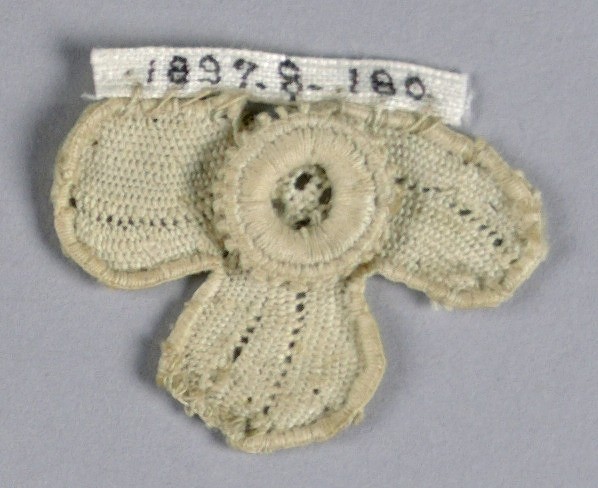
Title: Fragment
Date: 17th century
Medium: linen Technique: needle lace
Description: Fragment in a pattern of a small trefoil blossom with a central superimposed rosette.